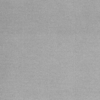
Label: dusty